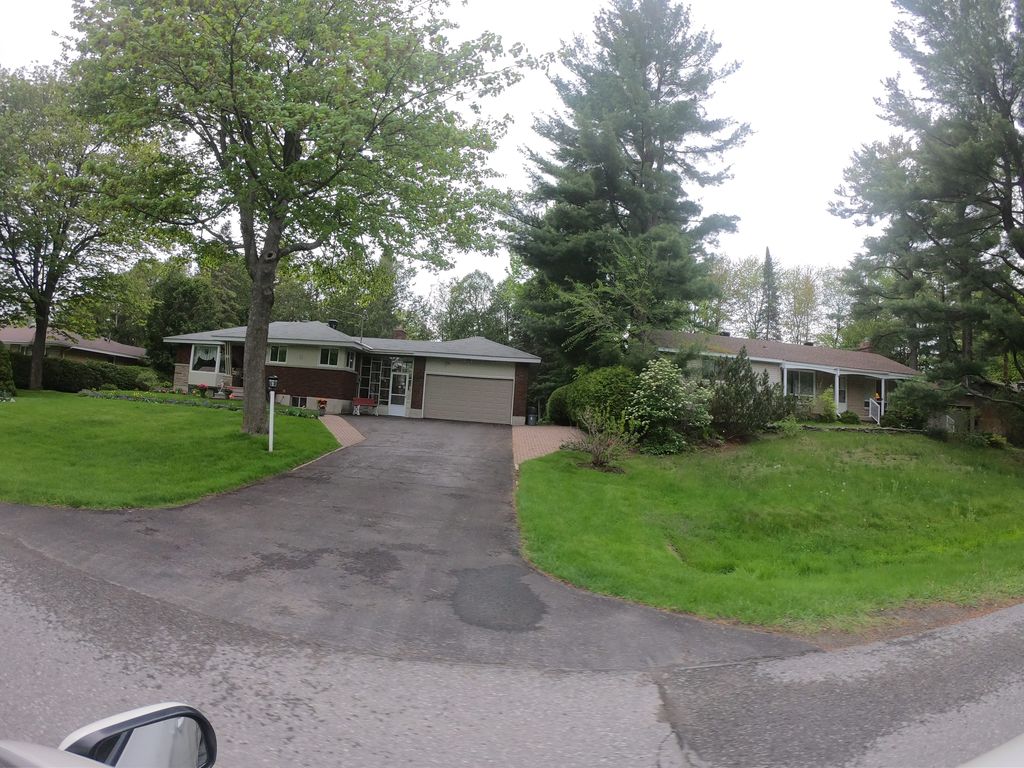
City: ottawa-gatineau